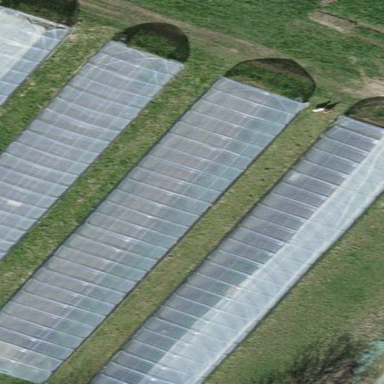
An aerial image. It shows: Greenhouse used for horticulture.